Field crop: maize
Growth stage: 2
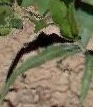
Species: maize